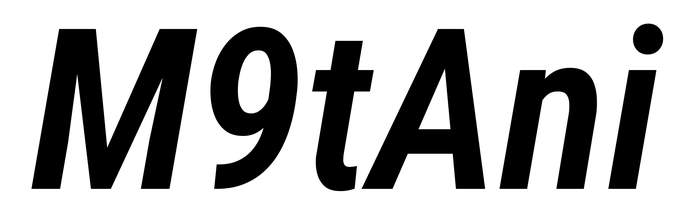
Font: Roboto-Italic_Condensed_SemiBold_Italic